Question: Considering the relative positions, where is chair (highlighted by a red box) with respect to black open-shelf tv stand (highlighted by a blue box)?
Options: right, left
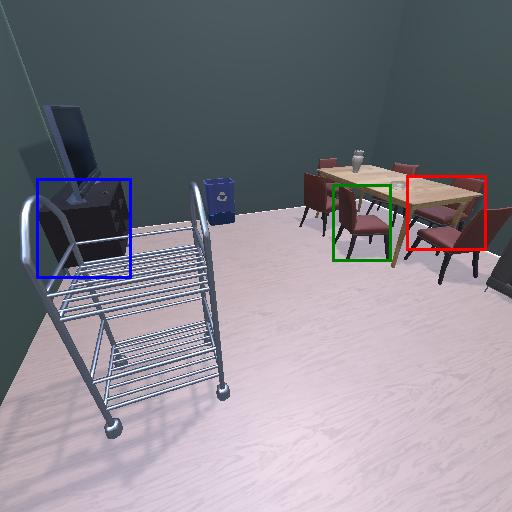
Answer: right